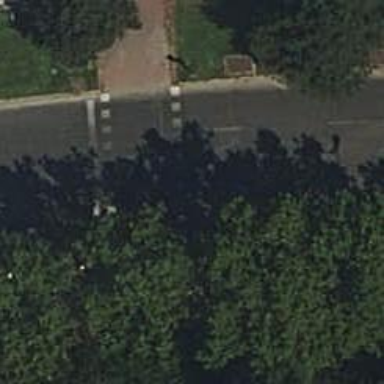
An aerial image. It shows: Road with traffic signals at the crossing.